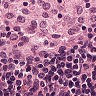
Metastatic tissue present: no